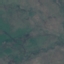
Land use / land cover class: HerbaceousVegetation